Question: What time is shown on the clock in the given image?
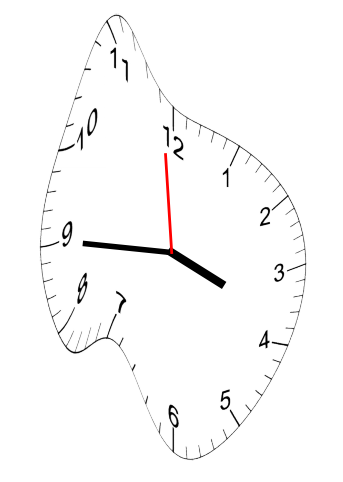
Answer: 03:44:59